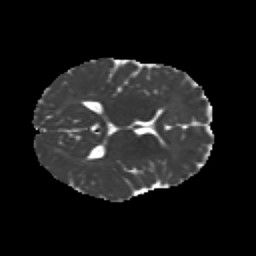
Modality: MD
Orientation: axial
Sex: male
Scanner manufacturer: siemens
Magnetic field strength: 3 T
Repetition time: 5 s
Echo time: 0.071 s